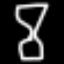
Label: hourglass